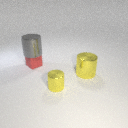
large gray metal cylinder above small red rubber cube